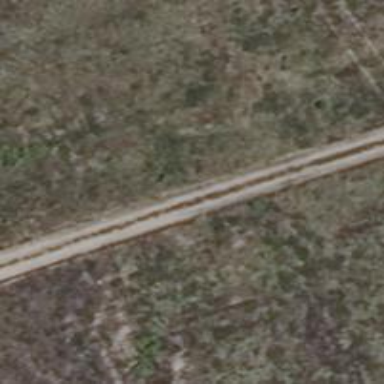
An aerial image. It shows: Sandy track with grade4 tracktype.